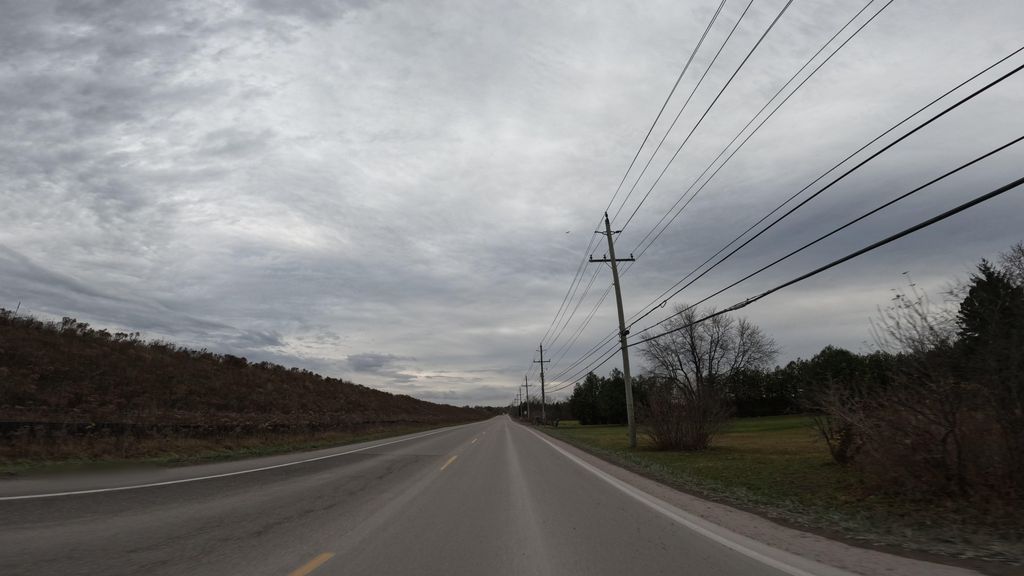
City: hamilton